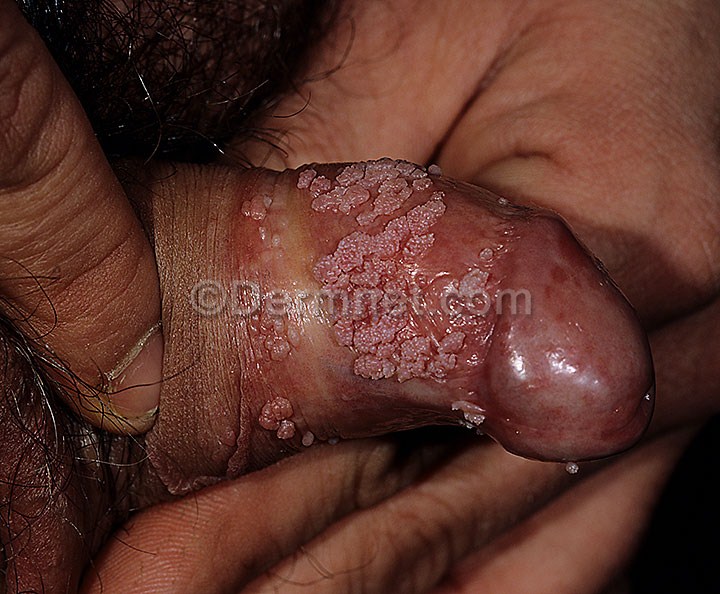
Disease: Herpes HPV and other STDs Photos